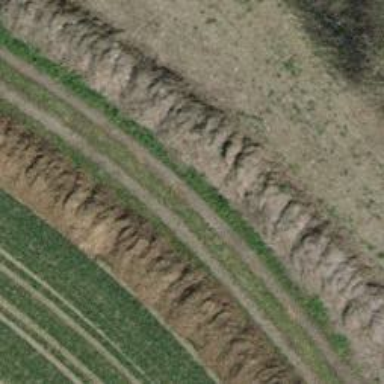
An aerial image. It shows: Track with very rough surface.